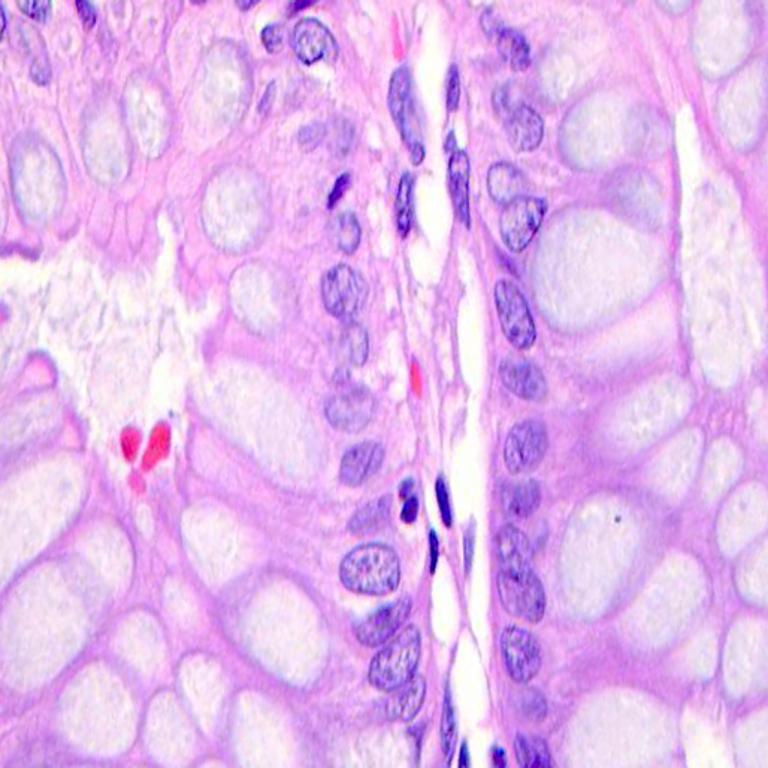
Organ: colon
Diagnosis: benign